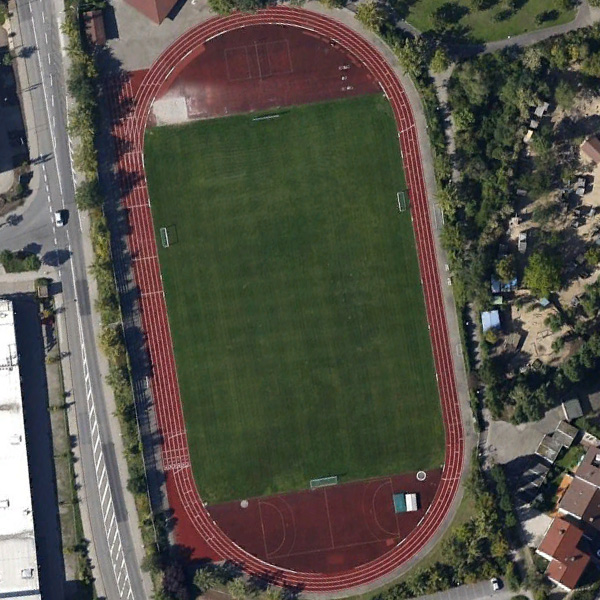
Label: Playground